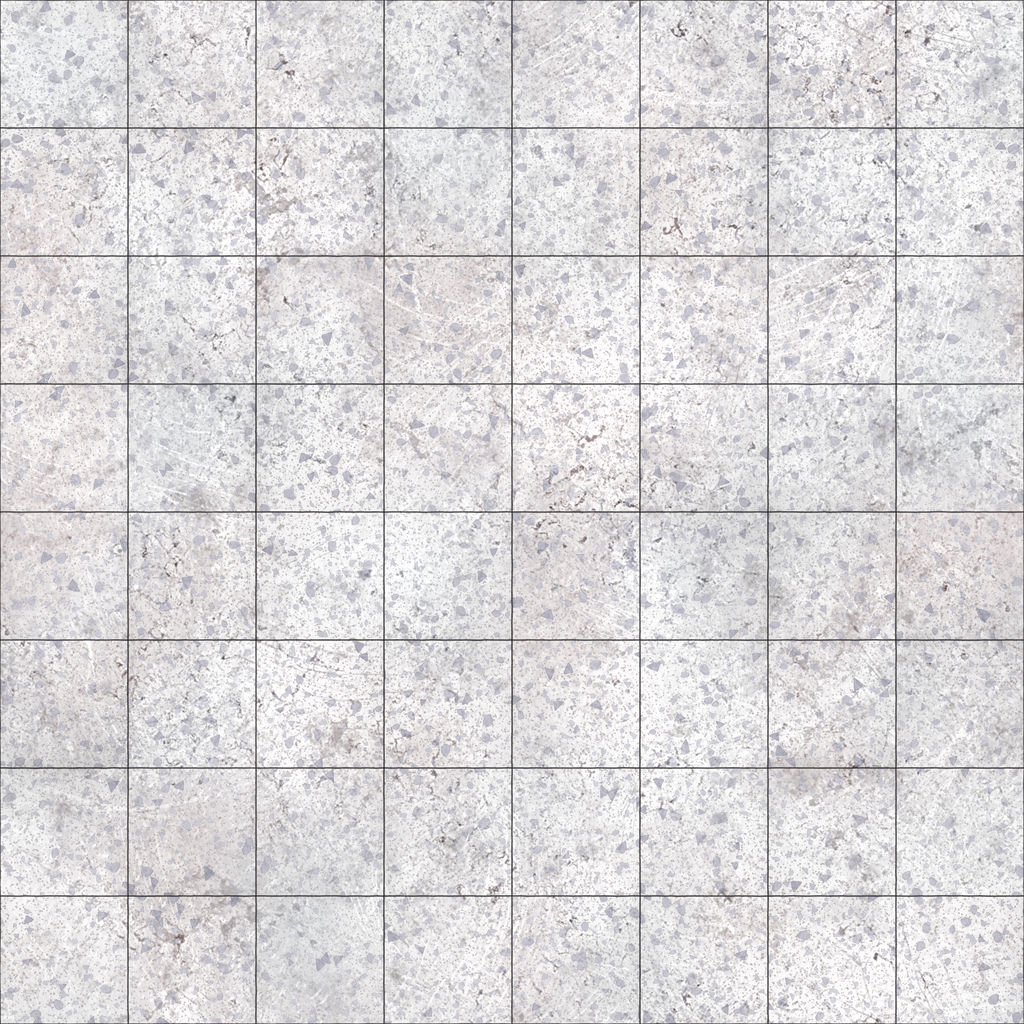
Texture map type: Color